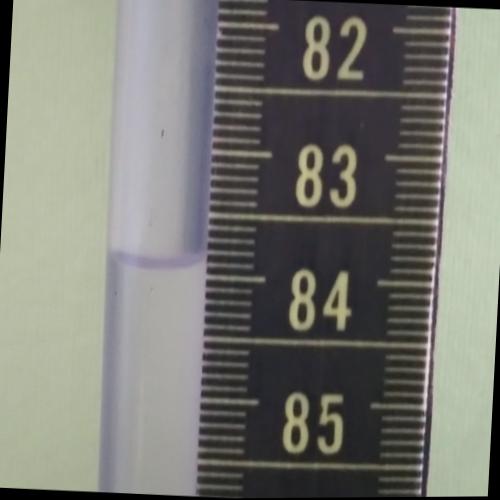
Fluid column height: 83.9 cm